Question: I'm using a JEditorPane to load some HTML content from a String so that I can print it. I load a HTML template and use String.format() to insert variables and other templates. I then call the print() function on a new JEditorPane.
That all works fine, but when it prints it does not properly paginate so that the elements are not trimmed off. I can get tables that are half on the bottom of one page, and half on the top of another page, with text split as well.

I was wondering if anybody knew a solution to this, or if there is a better way to print HTML without using any not open-source libraries or default libraries.
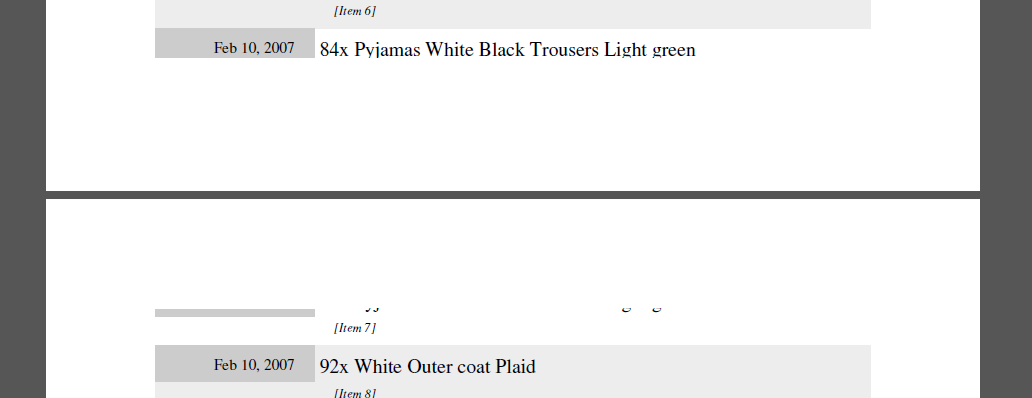
Answer: I'd suggesting to read <URL>